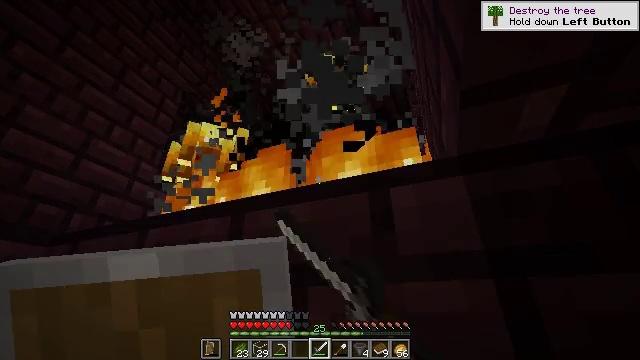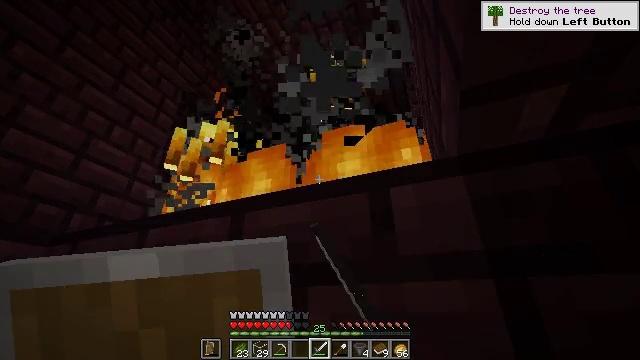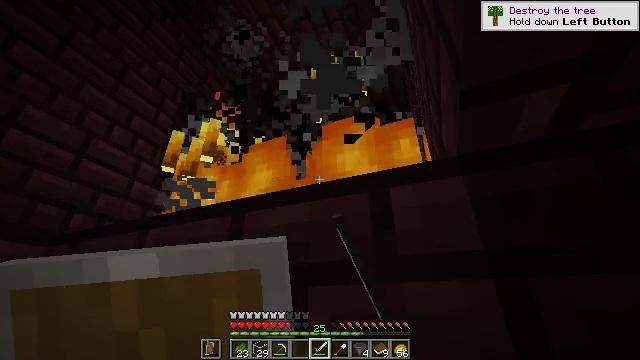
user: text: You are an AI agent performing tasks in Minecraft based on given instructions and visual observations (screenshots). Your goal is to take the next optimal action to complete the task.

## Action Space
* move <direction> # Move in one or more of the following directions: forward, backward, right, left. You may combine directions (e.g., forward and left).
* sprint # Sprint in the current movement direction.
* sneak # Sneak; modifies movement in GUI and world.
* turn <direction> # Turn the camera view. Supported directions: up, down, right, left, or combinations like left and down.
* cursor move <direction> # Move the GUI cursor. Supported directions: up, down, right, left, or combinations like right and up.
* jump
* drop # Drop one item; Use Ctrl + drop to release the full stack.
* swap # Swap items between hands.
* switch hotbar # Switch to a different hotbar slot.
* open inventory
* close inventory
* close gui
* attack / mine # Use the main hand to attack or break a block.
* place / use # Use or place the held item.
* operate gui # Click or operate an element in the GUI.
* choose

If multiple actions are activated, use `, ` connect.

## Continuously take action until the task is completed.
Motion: motion action
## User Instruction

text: Remove the fire source.
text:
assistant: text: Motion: no_op
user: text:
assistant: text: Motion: no_op
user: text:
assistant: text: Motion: no_op